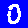
Digit: 0